Field crop: maize
Growth stage: 2
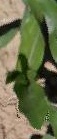
Species: maize